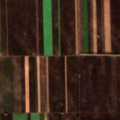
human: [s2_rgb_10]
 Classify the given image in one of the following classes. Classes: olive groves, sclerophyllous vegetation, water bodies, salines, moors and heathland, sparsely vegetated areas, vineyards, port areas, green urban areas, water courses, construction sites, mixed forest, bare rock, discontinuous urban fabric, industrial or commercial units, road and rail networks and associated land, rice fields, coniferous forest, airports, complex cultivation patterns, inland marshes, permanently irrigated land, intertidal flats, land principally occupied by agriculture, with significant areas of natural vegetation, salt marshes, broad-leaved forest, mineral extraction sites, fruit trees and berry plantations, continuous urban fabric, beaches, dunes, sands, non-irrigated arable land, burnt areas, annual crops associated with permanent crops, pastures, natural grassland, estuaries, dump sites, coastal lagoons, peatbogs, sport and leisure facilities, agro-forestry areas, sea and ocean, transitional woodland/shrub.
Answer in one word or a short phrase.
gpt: non-irrigated arable land